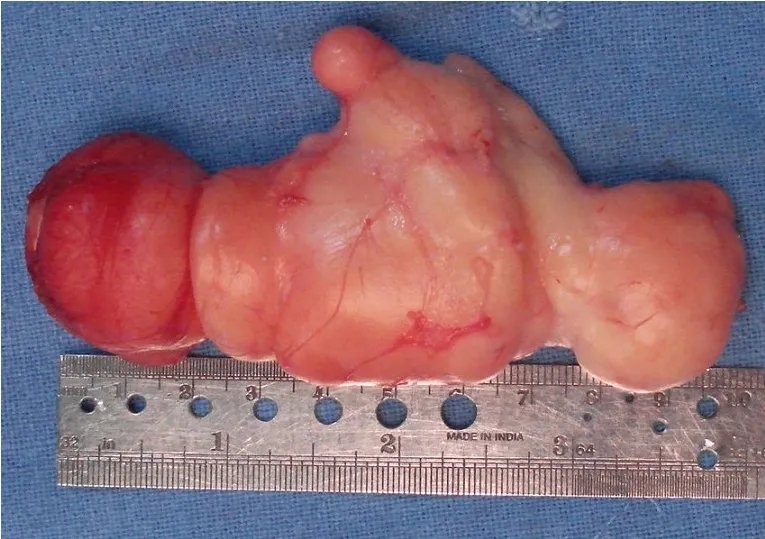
resected giant lipoma measuring about 10x5x3cm.
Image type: medical_photograph (other_medical_photograph)